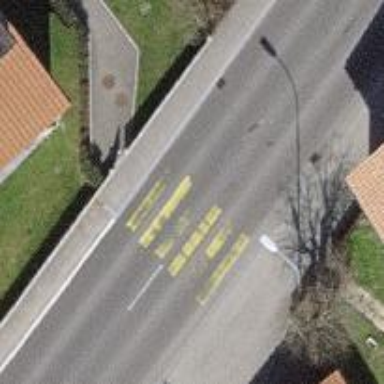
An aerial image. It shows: Uncontrolled zebra crossing.